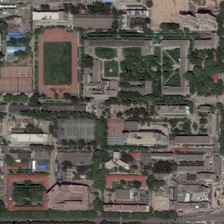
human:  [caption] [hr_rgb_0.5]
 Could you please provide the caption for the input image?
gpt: there is a school near the broad road .

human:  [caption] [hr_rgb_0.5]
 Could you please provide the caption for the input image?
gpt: there is a school near the broad road .

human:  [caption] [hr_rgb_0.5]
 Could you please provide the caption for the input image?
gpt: a large number of trees are planted in the school .

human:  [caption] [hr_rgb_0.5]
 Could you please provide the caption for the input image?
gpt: a large number of trees are planted in the school .

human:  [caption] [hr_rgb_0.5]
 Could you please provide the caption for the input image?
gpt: a large number of trees are planted in the school .